Field crop: maize
Growth stage: 2
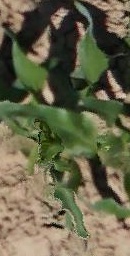
Species: maize